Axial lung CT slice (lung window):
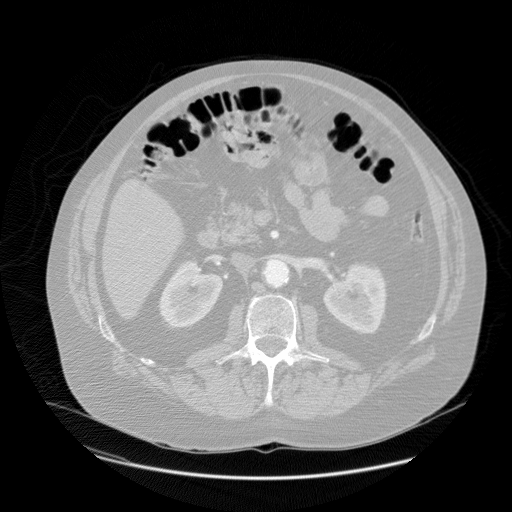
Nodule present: no